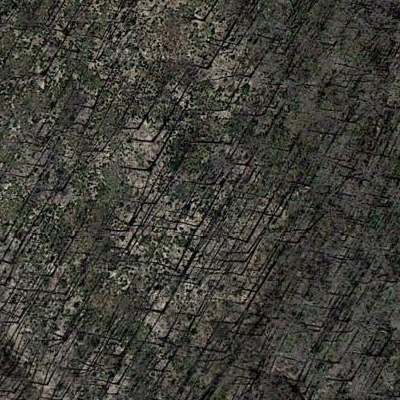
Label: Forest